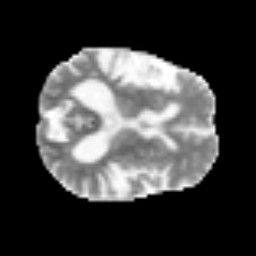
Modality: MD
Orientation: axial
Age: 69
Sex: male
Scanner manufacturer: siemens
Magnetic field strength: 3 T
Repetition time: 3.2 s
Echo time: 0.081 s